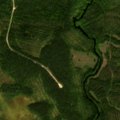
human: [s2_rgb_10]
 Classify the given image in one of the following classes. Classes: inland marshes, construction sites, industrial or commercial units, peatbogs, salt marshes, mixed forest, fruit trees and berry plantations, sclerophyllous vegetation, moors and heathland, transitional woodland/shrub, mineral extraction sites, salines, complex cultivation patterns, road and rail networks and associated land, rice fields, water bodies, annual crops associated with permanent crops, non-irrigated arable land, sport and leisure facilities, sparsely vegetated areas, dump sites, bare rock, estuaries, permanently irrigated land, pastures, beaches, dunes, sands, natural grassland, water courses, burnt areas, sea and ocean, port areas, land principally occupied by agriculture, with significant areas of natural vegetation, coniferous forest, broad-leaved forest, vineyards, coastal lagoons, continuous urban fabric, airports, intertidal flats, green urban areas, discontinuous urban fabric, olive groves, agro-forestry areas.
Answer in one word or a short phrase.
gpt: coniferous forest, transitional woodland/shrub